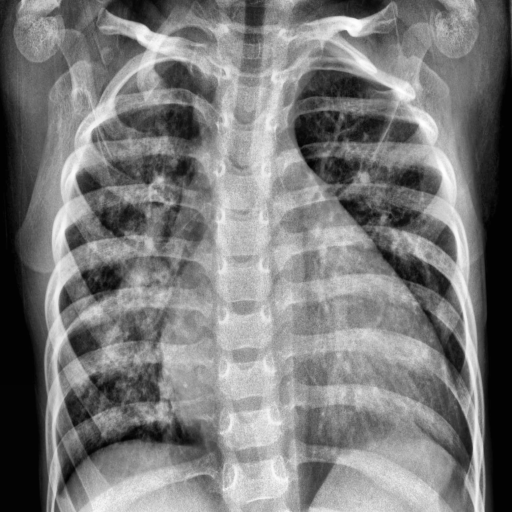
Finding: PNEUMONIA